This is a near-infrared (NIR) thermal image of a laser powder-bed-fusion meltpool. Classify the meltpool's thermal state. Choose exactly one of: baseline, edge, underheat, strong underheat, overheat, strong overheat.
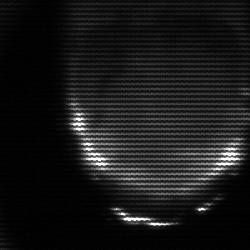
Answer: edge